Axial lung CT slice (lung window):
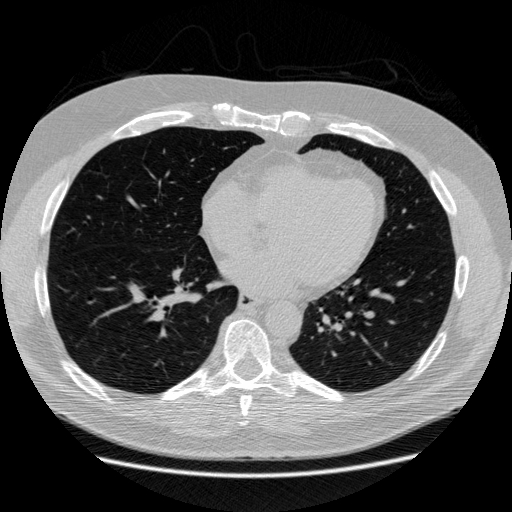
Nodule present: no